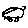
Label: car